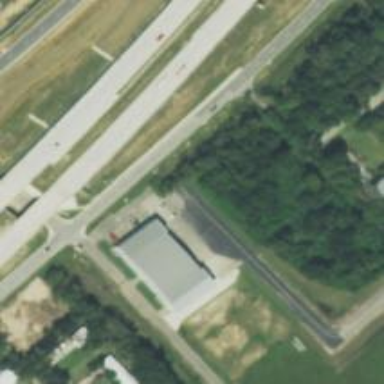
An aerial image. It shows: Service road along the airport taxiway.